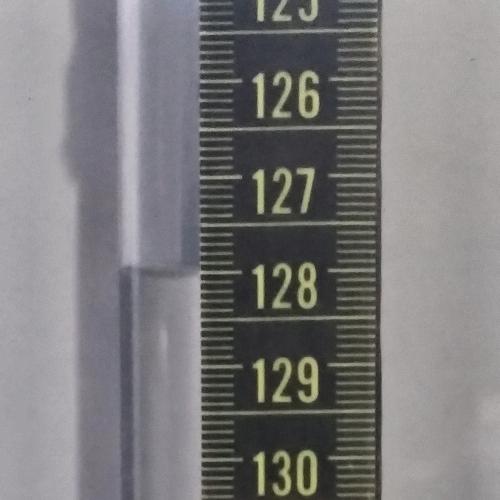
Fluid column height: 128.0 cm